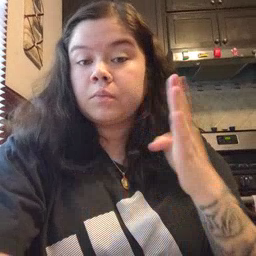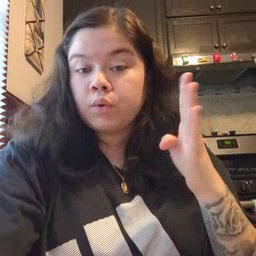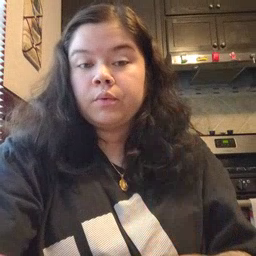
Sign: blue